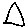
Label: triangle